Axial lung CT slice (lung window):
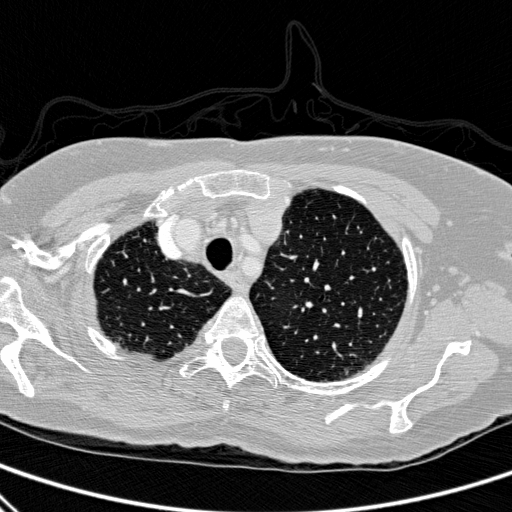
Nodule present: no